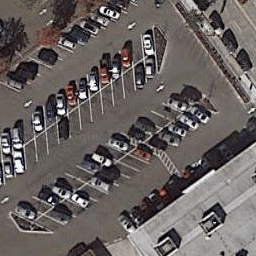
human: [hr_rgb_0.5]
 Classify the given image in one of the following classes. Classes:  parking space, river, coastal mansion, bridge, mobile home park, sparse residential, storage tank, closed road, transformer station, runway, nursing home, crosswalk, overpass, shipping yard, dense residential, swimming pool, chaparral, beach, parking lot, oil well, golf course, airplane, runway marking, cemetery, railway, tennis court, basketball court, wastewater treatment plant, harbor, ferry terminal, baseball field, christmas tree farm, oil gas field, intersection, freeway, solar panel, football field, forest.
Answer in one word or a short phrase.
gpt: parking lot